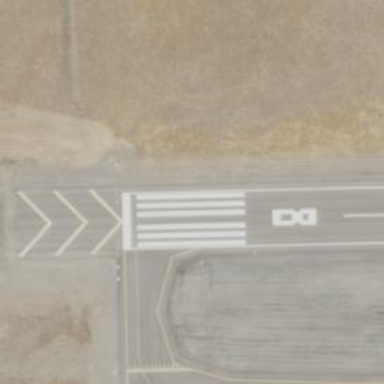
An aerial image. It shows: View of taxiway at the airport.